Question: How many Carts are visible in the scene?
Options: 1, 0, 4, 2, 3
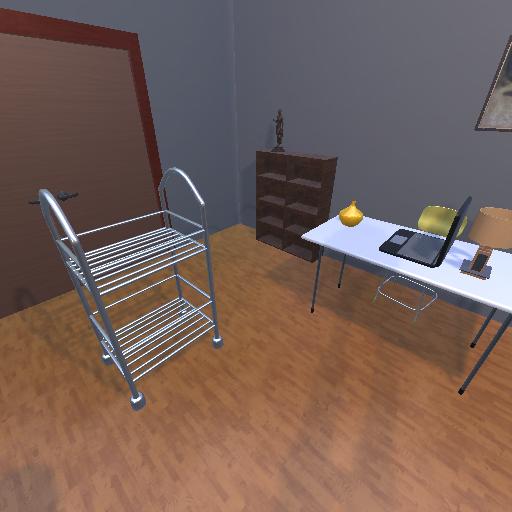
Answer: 1